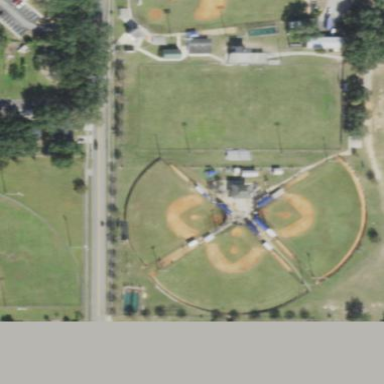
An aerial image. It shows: Baseball pitch for leisure and sports activities.